Field crop: maize
Growth stage: 2
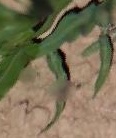
Species: maize